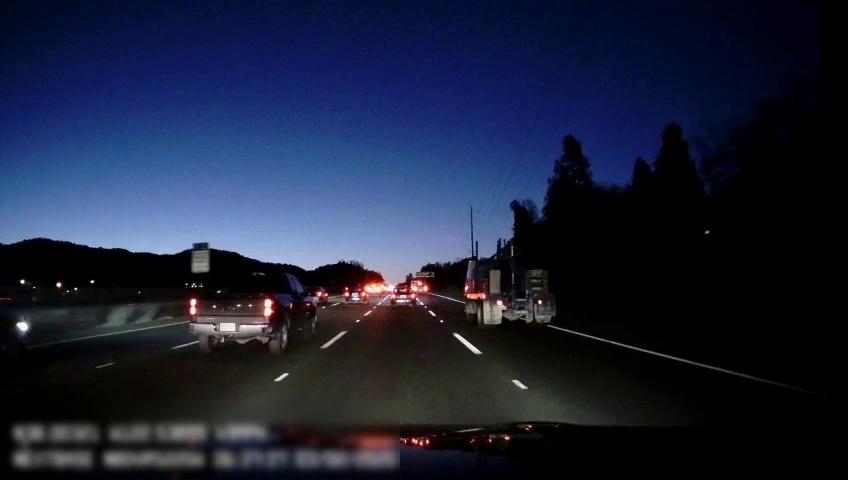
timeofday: Night
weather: Other
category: Drivable Space
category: Vehicles | Other LV
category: Vehicles | SUV
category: Vehicles | Truck
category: Vehicles | Car
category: Vehicles | Car
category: Vehicles | Car
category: Vehicles | Car
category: Lanes | Alternate Lane
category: Lanes | Current Lane
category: Lanes | Current Lane
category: Lanes | Alternate Lane
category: Lanes | Alternate Lane
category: Traffic | Signs